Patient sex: M
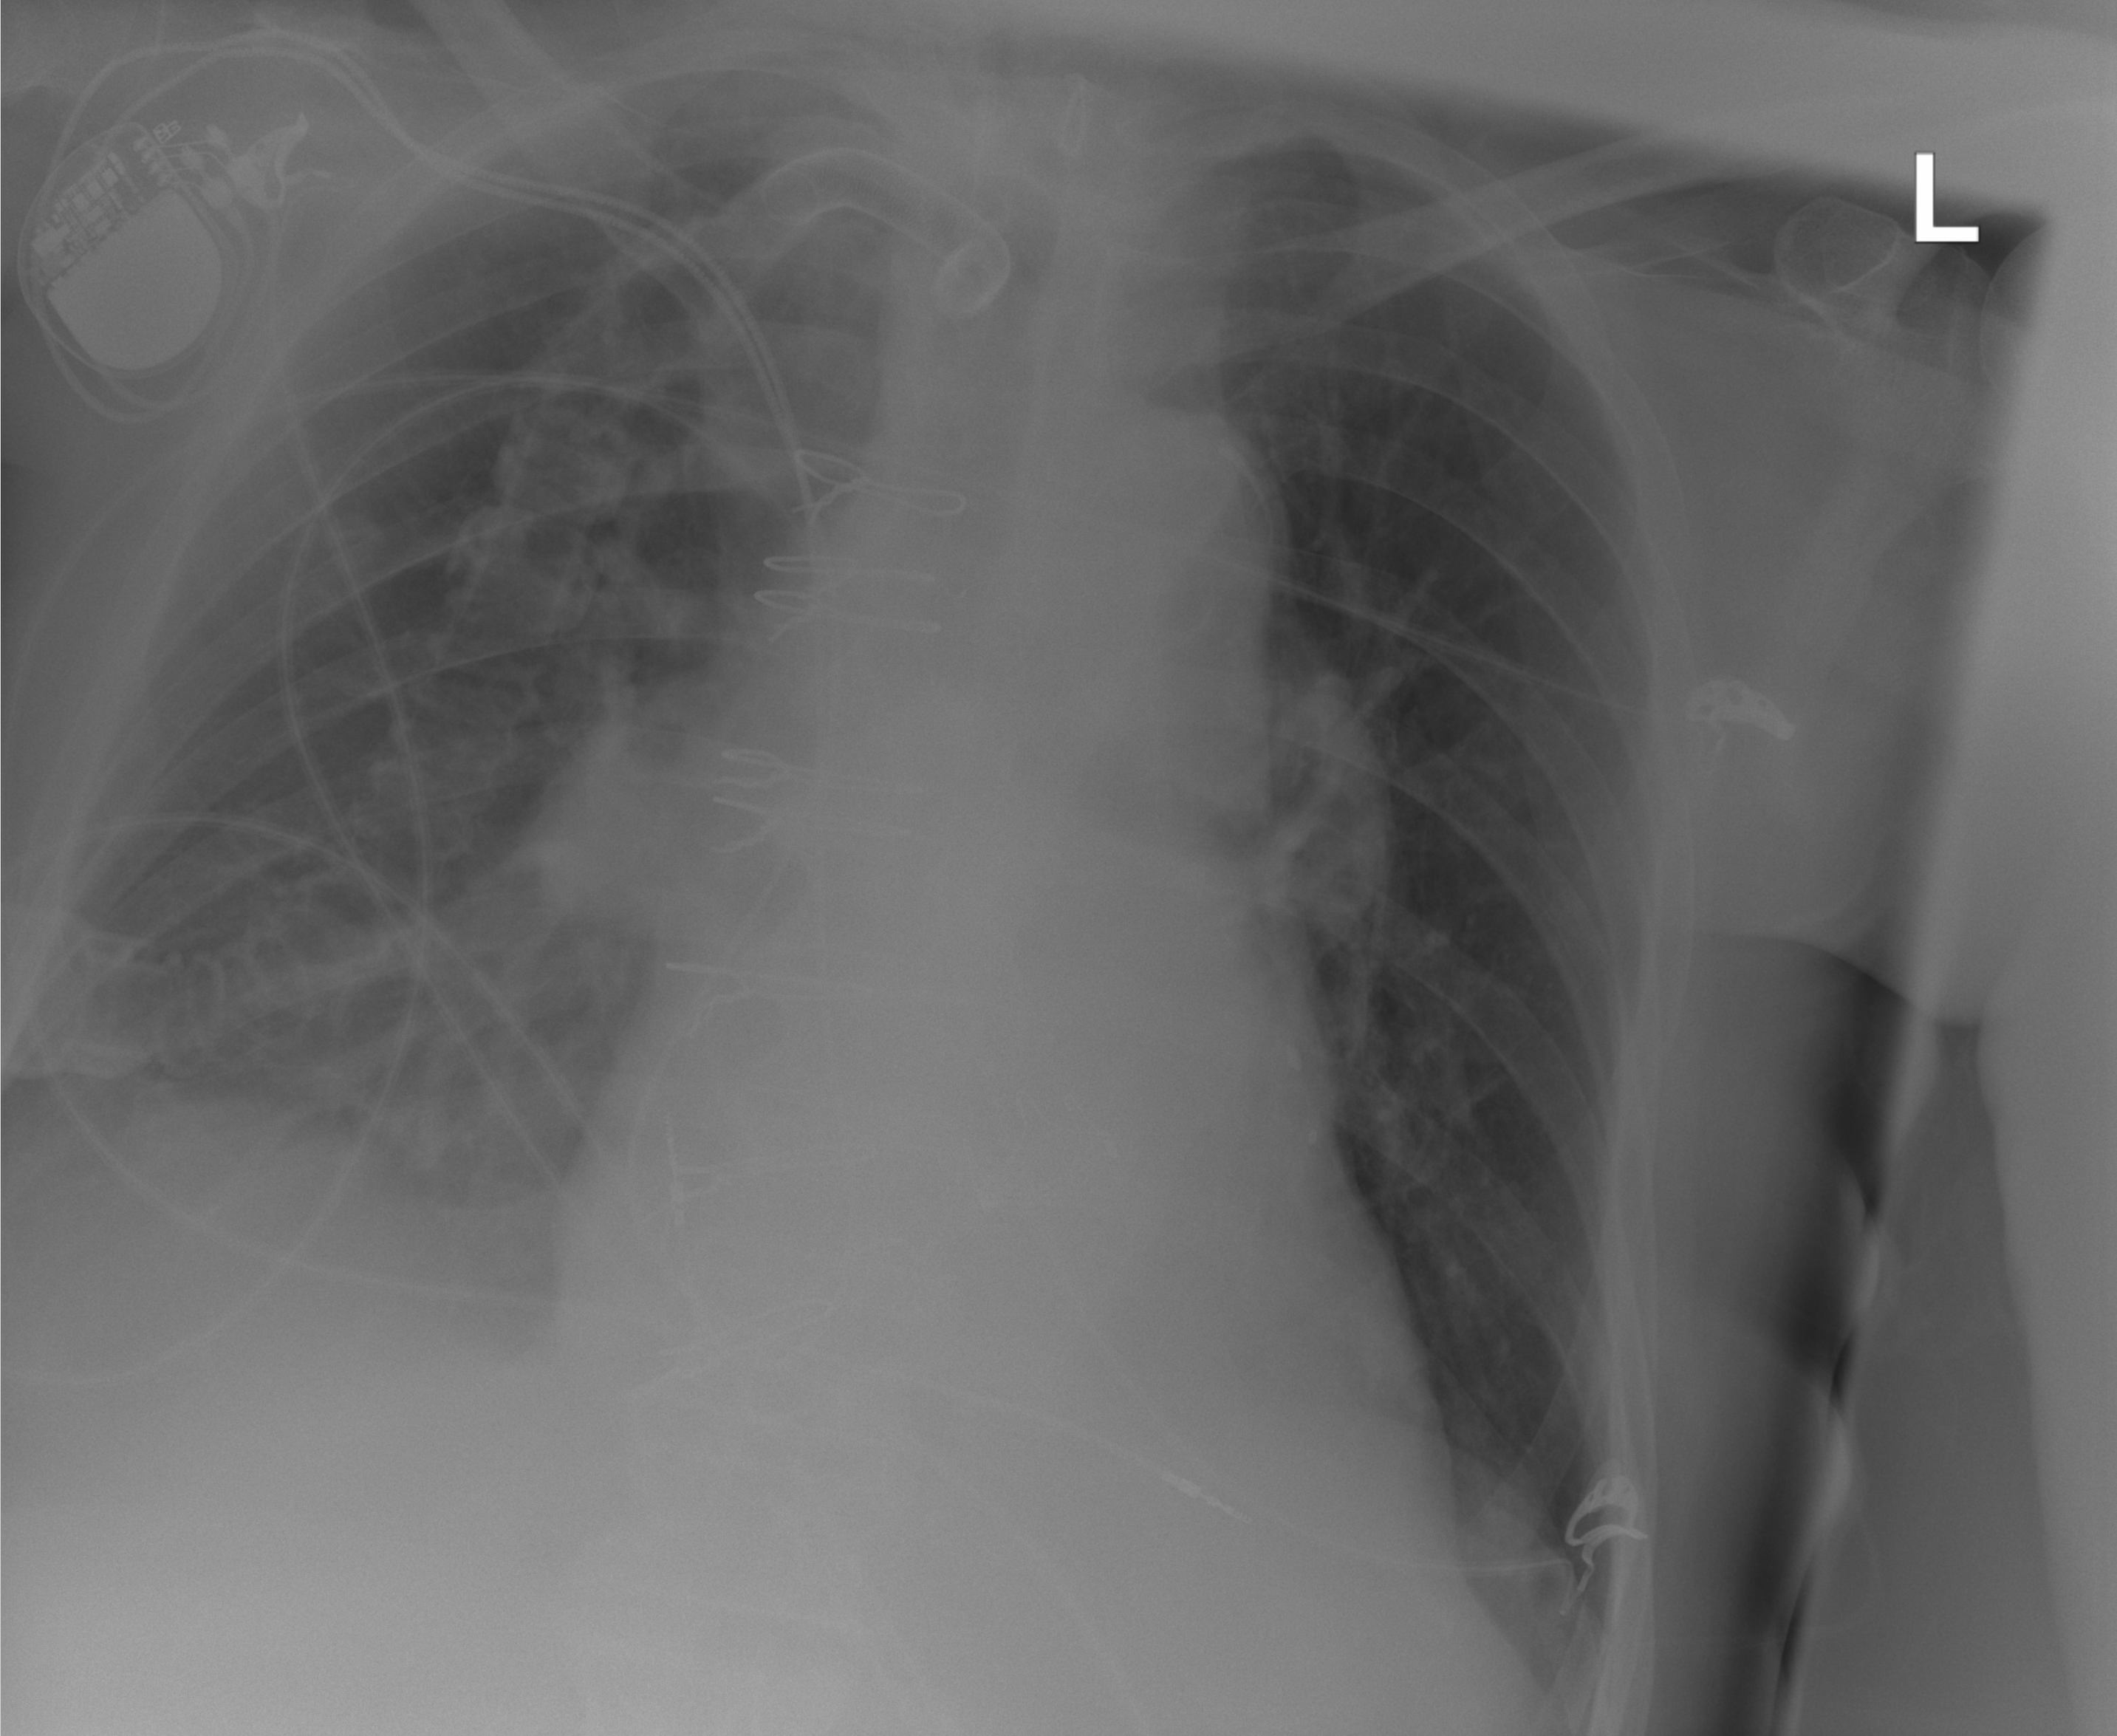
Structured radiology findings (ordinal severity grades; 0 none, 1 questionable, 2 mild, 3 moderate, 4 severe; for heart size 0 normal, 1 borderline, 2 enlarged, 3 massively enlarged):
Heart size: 0
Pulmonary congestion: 0
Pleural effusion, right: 2
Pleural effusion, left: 0
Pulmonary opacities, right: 2
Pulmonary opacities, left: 0
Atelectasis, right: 2
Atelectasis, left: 2